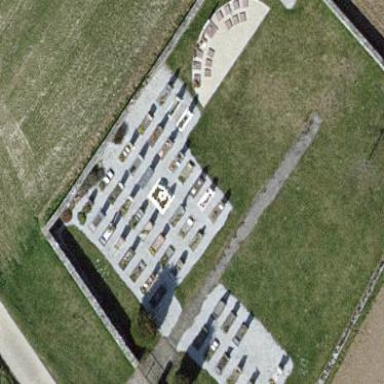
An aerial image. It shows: Cemetery.